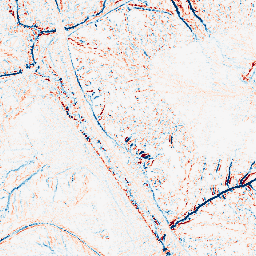
Category: edge_preserving
Decomposition family: median
Decomposition parameters: size: 5
Upsampling method: bicubic_16x
Upsampling parameters: scale: 16
Upsampling scale: 16